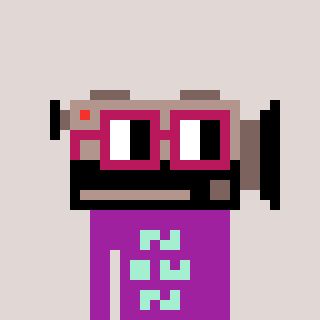
a pixel art character with square dark red glasses, a camcorder-shaped head and a magenta-colored body on a warm background